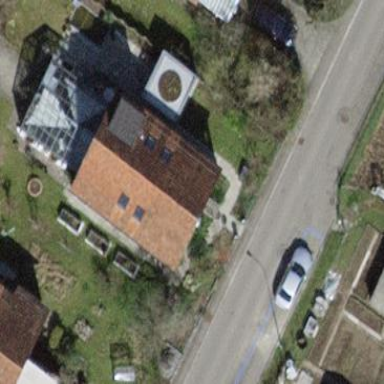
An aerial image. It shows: Pitched roof building.